Question: I'm a bit confused on how to increase the overall width of my 'TableLayout' in order to become closer to the sides of the screen.
I'm not sure if I adjust this in the actual 'TableLayout' itself, or in the parent 'RelativeLayout'...??
Image:

Any thoughts?
'''
<RelativeLayout xmlns:android="http://schemas.android.com/apk/res/android"
xmlns:tools="http://schemas.android.com/tools"
android:layout_width="match_parent"
android:layout_height="match_parent"
android:paddingBottom="@dimen/activity_vertical_margin"
android:paddingLeft="@dimen/activity_horizontal_margin"
android:paddingRight="@dimen/activity_horizontal_margin"
android:paddingTop="@dimen/activity_vertical_margin"
tools:context="com.example.funkycalc.MainActivtiy" >
<TableLayout
android:id="@+id/tableLayout1"
android:layout_width="wrap_content"
android:layout_height="wrap_content"
android:layout_alignParentBottom="true"
android:layout_centerHorizontal="true" >
<TableRow
android:id="@+id/tableRow1"
android:layout_width="wrap_content"
android:layout_height="wrap_content" >
<Button
android:id="@+id/button1"
style="?android:attr/buttonStyle"
android:layout_width="wrap_content"
android:layout_height="wrap_content"
android:layout_span="2"
android:text="CLR" />
<Button
android:id="@+id/button2"
style="?android:attr/buttonStyle"
android:layout_width="wrap_content"
android:layout_height="wrap_content"
android:layout_span="2"
android:text="DEL" />
</TableRow>
<TableRow
android:id="@+id/tableRow2"
android:layout_width="wrap_content"
android:layout_height="wrap_content" >
<Button
android:id="@+id/button5"
style="?android:attr/buttonStyle"
android:layout_width="wrap_content"
android:layout_height="wrap_content"
android:text="1" />
<Button
android:id="@+id/button6"
style="?android:attr/buttonStyle"
android:layout_width="wrap_content"
android:layout_height="wrap_content"
android:text="2" />
<Button
android:id="@+id/button7"
style="?android:attr/buttonStyle"
android:layout_width="wrap_content"
android:layout_height="wrap_content"
android:text="3" />
<Button
android:id="@+id/button8"
style="?android:attr/buttonStyle"
android:layout_width="wrap_content"
android:layout_height="wrap_content"
android:text="+" />
</TableRow>
<TableRow
android:id="@+id/tableRow3"
android:layout_width="wrap_content"
android:layout_height="wrap_content" >
<Button
android:id="@+id/button9"
style="?android:attr/buttonStyle"
android:layout_width="wrap_content"
android:layout_height="wrap_content"
android:text="4" />
<Button
android:id="@+id/button10"
style="?android:attr/buttonStyle"
android:layout_width="wrap_content"
android:layout_height="wrap_content"
android:text="5" />
<Button
android:id="@+id/button11"
style="?android:attr/buttonStyle"
android:layout_width="wrap_content"
android:layout_height="wrap_content"
android:text="6" />
<Button
android:id="@+id/button12"
style="?android:attr/buttonStyle"
android:layout_width="wrap_content"
android:layout_height="wrap_content"
android:text="-" />
</TableRow>
<TableRow
android:id="@+id/tableRow4"
android:layout_width="wrap_content"
android:layout_height="wrap_content" >
<Button
android:id="@+id/button13"
style="?android:attr/buttonStyle"
android:layout_width="wrap_content"
android:layout_height="wrap_content"
android:text="7" />
<Button
android:id="@+id/button14"
style="?android:attr/buttonStyle"
android:layout_width="wrap_content"
android:layout_height="wrap_content"
android:text="8" />
<Button
android:id="@+id/button15"
style="?android:attr/buttonStyle"
android:layout_width="wrap_content"
android:layout_height="wrap_content"
android:text="9" />
<Button
android:id="@+id/button16"
style="?android:attr/buttonStyle"
android:layout_width="wrap_content"
android:layout_height="wrap_content"
android:text="/" />
</TableRow>
<TableRow
android:id="@+id/tableRow5"
android:layout_width="wrap_content"
android:layout_height="wrap_content" >
<Button
android:id="@+id/button17"
android:layout_width="wrap_content"
android:layout_height="wrap_content"
android:layout_span="2"
android:text="0" />
<Button
android:id="@+id/button18"
android:layout_width="wrap_content"
android:layout_height="wrap_content"
android:text="." />
<Button
android:id="@+id/button20"
android:layout_width="wrap_content"
android:layout_height="wrap_content"
android:text="x" />
</TableRow>
<TableRow
android:id="@+id/tableRow6"
android:layout_width="wrap_content"
android:layout_height="wrap_content" >
<Button
android:id="@+id/button3"
style="?android:attr/buttonStyleSmall"
android:layout_width="wrap_content"
android:layout_height="wrap_content"
android:layout_span="4"
android:text="=" />
</TableRow>
<TableRow
android:id="@+id/tableRow7"
android:layout_width="wrap_content"
android:layout_height="wrap_content" >
</TableRow>
</TableLayout>
<TextView
android:id="@+id/textView1"
android:layout_width="wrap_content"
android:layout_height="wrap_content"
android:layout_alignParentTop="true"
android:layout_centerHorizontal="true"
android:layout_marginTop="40dp"
android:text="Result"
android:textSize="55dp" />
'''
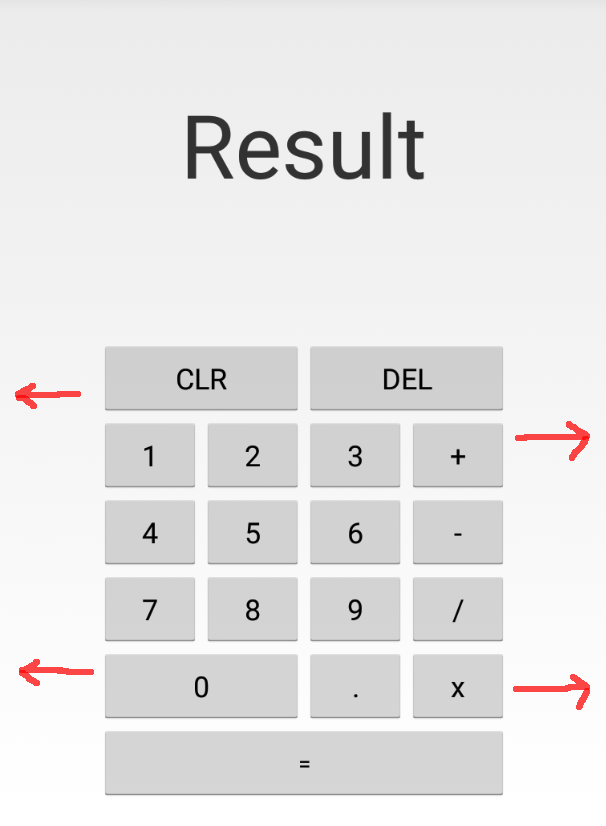
Answer: You can use 'match_parent' in the table layout so it takes the full width of the parent then adjust left and right padding to generate the desired separation. Bear in mind that you already have a padding defined in your relative layout hence you you will need to play with both values.
'''
<TableLayout
android:id="@+id/tableLayout1"
android:layout_width="match_parent"
android:layout_height="wrap_content"
android:paddingLeft="10dp"
android:paddingRight="10dp"
android:layout_alignParentBottom="true"
android:layout_centerHorizontal="true" >
'''